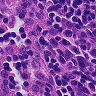
Metastatic tissue present: no